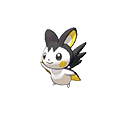
Pok\u00e9mon: emolga